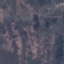
Land use / land cover: HerbaceousVegetation